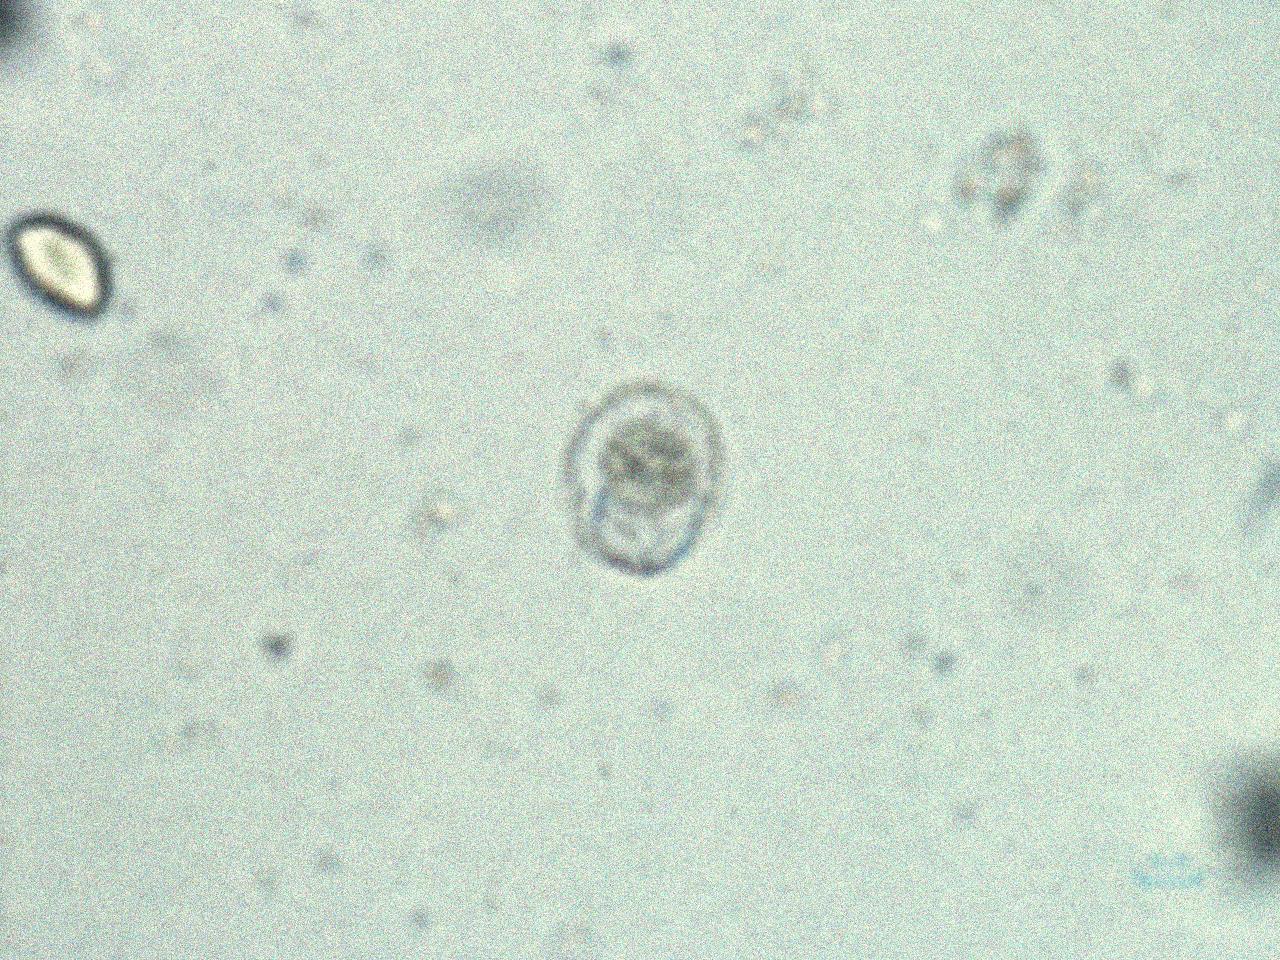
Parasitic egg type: Hymenolepis nana